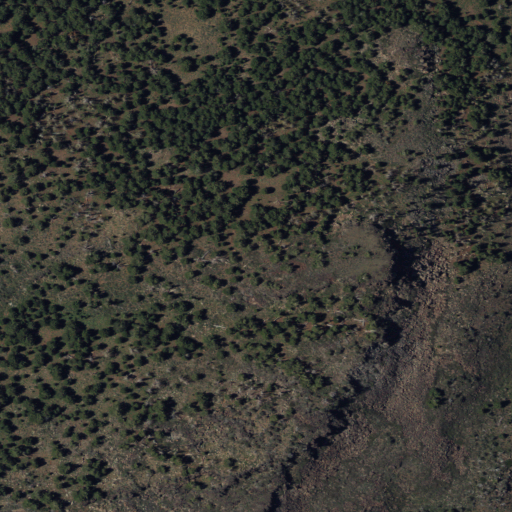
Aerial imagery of mountain in California named Bearcamp Mountain containing evergreen forest and shrub